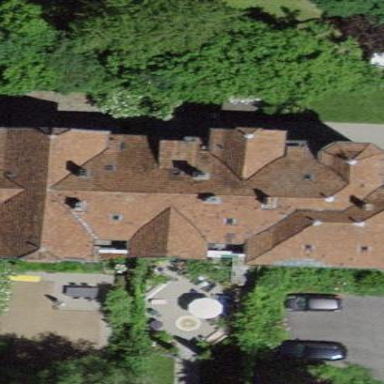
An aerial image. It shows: Terrace building.